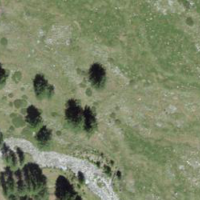
EUNIS habitat code: 26
Species observed at this site:
Phylloscopus collybita
Motacilla cinerea
Erithacus rubecula
Troglodytes troglodytes
Dendrocopos major
Pyrrhula pyrrhula
Prunella modularis
Certhia familiaris
Cinclus cinclus
Turdus viscivorus
Fringilla coelebs
Nucifraga caryocatactes
Sylvia atricapilla
Periparus ater